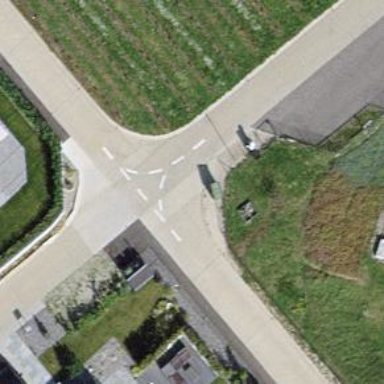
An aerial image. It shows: Residential road with grade 1 track surface.